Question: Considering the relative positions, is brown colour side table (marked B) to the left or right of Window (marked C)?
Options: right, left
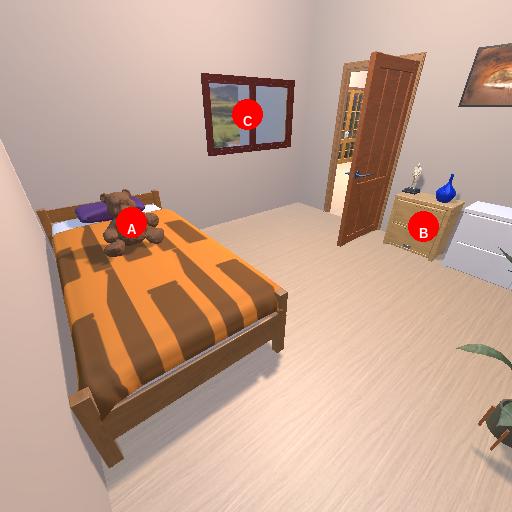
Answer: right